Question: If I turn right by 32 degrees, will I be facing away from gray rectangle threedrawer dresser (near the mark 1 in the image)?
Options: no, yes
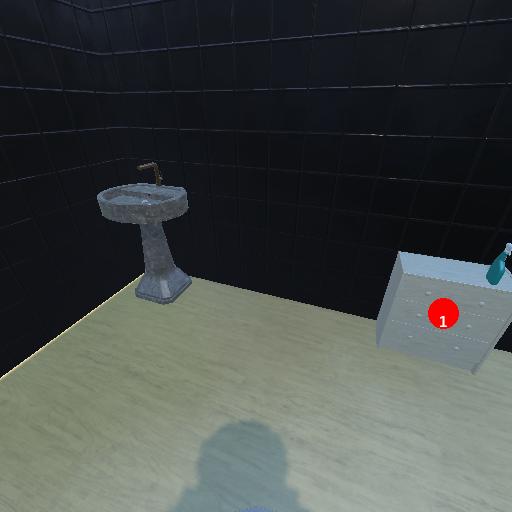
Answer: no